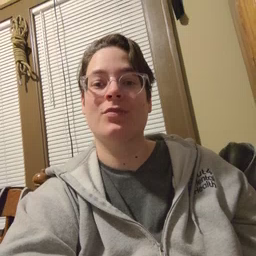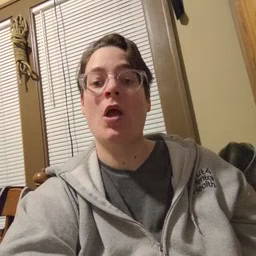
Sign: wake